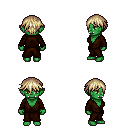
a pixel art fantasy rpg character, female body template, orc, green skin, brown robe, metal pants, white blonde short bangs hairstyle, four views (front, back, left, right), 2x2 character sprite sheet, small pixel art, hard edges, no anti-aliasing